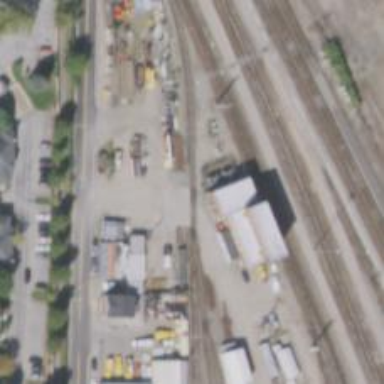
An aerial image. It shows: Electrified rail yard for railway service.